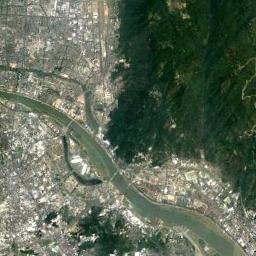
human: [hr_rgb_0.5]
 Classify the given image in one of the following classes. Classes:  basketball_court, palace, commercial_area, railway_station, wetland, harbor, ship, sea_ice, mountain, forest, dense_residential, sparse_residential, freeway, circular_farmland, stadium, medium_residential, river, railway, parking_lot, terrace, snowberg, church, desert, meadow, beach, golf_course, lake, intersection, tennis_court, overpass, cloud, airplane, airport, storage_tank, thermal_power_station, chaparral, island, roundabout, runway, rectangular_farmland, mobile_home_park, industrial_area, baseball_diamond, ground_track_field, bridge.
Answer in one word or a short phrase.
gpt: river